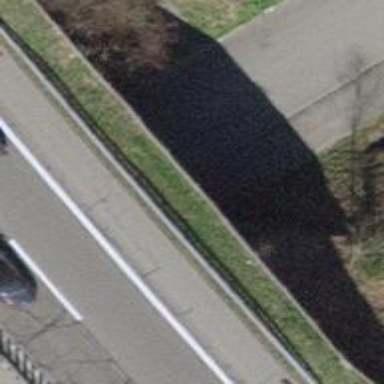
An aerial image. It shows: Sidewalk that goes through tunnel.